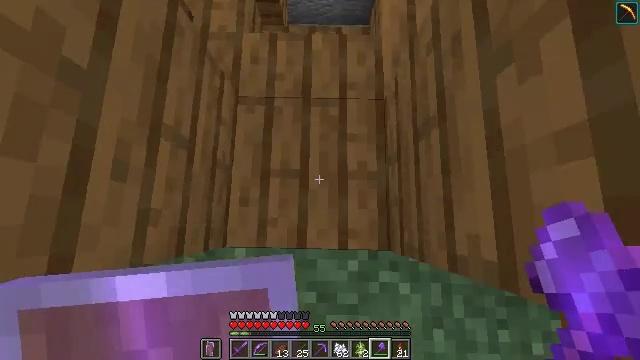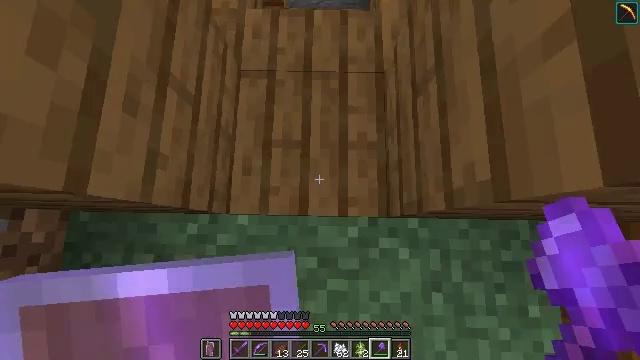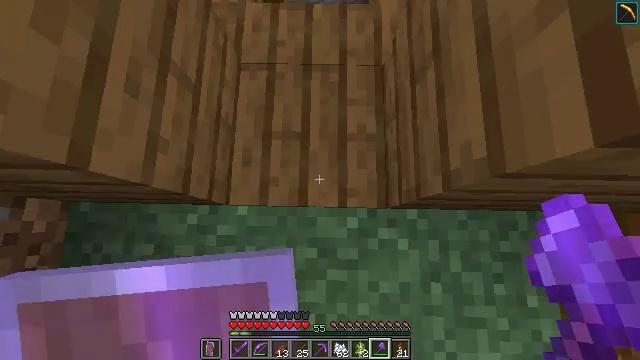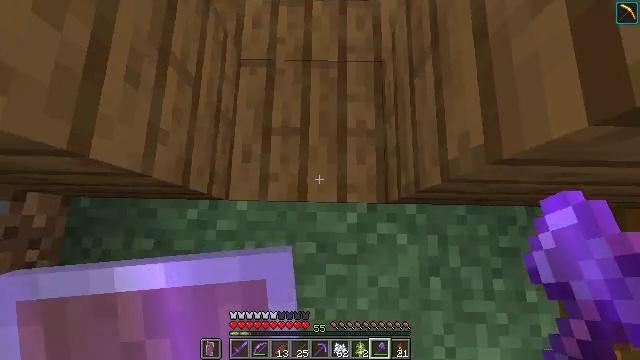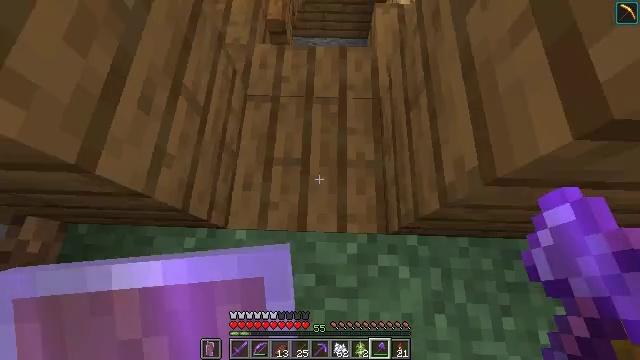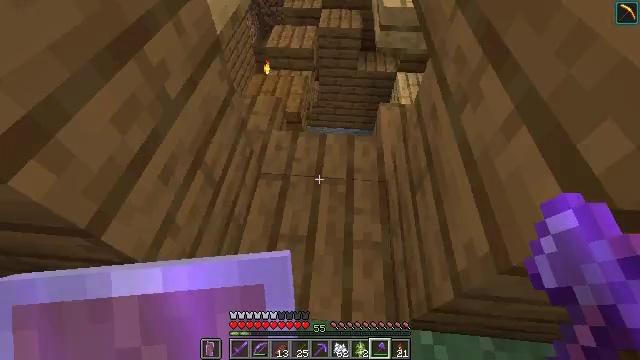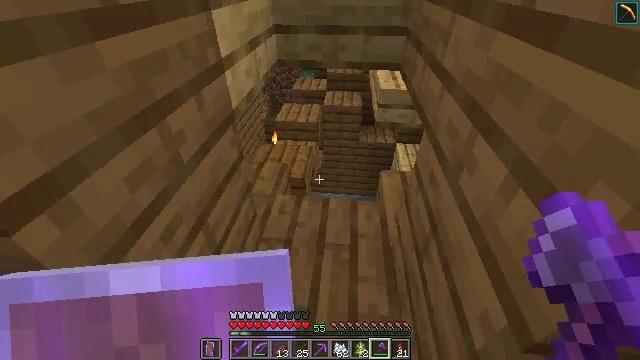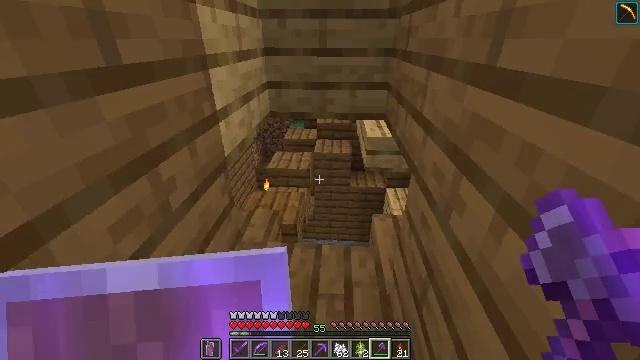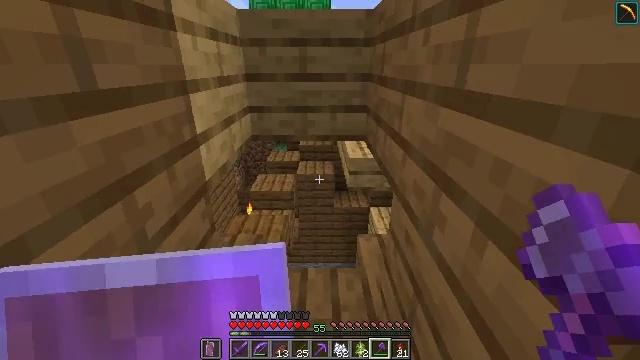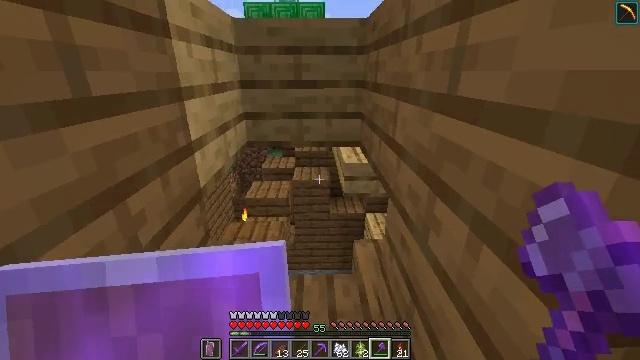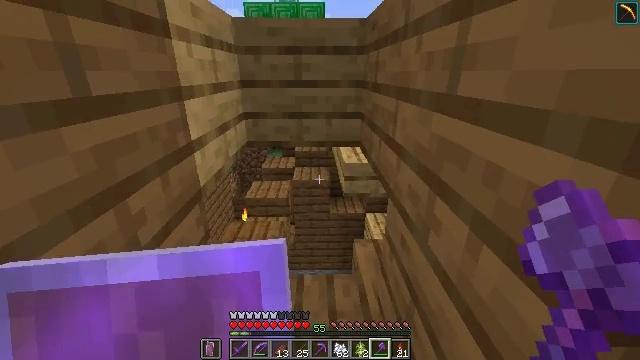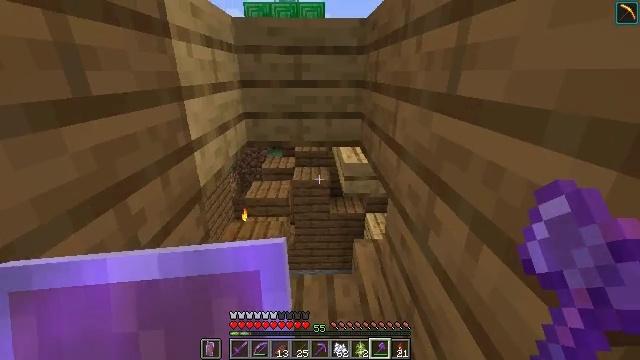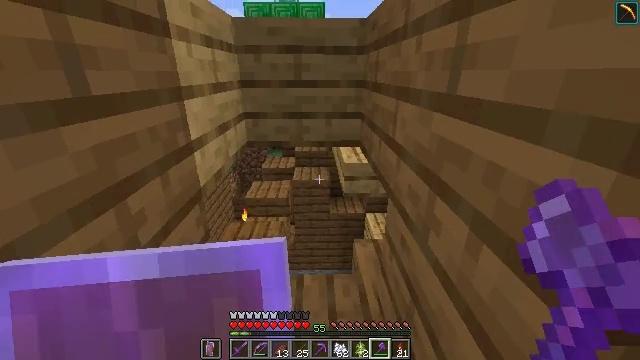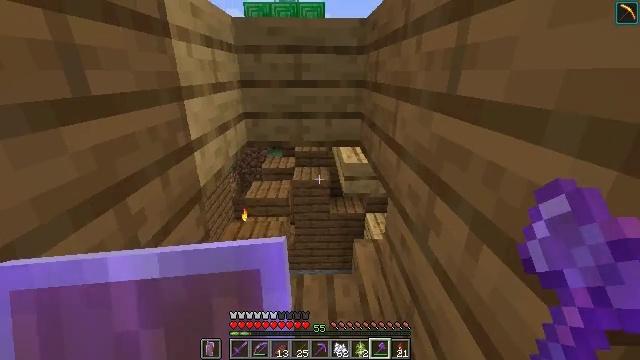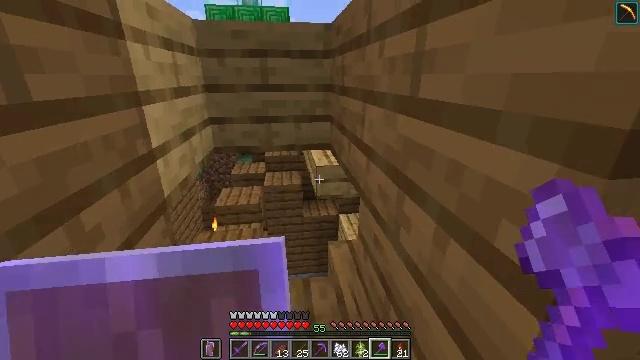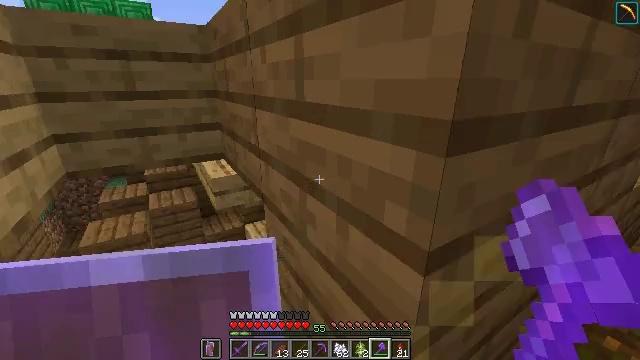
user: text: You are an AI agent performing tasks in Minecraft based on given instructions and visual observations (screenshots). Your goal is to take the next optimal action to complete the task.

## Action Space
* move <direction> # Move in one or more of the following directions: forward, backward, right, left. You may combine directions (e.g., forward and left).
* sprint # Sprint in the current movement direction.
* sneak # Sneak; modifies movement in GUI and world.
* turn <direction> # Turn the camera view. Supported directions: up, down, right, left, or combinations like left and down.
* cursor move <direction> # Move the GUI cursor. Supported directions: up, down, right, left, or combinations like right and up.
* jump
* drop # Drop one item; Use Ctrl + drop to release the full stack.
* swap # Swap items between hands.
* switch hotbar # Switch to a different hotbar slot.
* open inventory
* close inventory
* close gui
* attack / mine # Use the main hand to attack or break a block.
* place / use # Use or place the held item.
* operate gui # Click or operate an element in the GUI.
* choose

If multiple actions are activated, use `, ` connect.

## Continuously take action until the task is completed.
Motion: motion action
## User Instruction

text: Attack the oak fence to collect it.
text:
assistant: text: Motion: no_op
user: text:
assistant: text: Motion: no_op
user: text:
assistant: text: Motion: no_op
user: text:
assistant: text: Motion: turn up
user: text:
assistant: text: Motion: turn left and up
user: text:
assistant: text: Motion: turn left and up
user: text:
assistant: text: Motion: turn right and up
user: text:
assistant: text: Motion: turn right and up
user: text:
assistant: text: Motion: turn right and up
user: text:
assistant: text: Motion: no_op
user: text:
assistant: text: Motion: no_op
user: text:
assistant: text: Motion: no_op
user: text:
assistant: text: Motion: no_op
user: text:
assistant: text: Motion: turn right
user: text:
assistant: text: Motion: turn right and up
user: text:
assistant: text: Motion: turn right
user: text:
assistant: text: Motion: no_op
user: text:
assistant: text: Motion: no_op
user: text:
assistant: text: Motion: no_op
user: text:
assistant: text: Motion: no_op
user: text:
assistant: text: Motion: move right, turn right
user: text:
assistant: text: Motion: move right, turn right and down
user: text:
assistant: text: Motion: move right, turn right
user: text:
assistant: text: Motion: move right
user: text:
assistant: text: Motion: move forward and move right
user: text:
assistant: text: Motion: move forward and move right
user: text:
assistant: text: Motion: move forward
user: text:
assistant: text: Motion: move forward
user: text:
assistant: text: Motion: move forward
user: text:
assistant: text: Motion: move forward